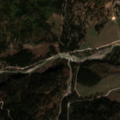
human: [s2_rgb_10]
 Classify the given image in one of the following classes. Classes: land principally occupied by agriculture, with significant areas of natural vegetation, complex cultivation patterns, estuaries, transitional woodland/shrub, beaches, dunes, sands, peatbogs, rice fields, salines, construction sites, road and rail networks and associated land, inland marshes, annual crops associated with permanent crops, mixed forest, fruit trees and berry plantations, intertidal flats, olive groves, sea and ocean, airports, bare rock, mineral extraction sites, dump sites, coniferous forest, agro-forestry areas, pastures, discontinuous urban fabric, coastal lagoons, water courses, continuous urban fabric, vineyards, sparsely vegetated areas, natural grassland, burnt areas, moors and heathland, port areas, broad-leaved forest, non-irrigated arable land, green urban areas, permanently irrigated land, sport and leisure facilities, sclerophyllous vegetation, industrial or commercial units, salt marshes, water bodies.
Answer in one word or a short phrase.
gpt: pastures, broad-leaved forest, coniferous forest, mixed forest